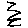
Label: zigzag